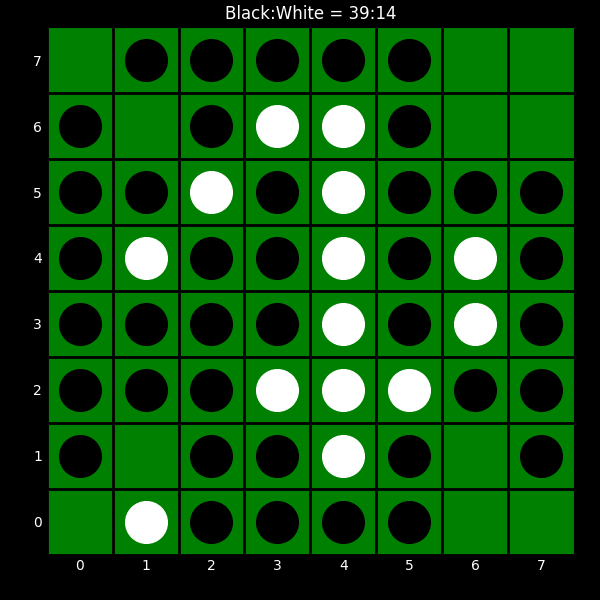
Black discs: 39
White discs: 14